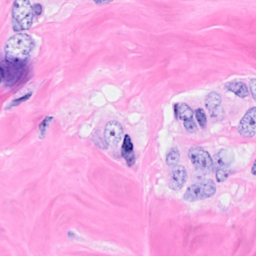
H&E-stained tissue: Breast